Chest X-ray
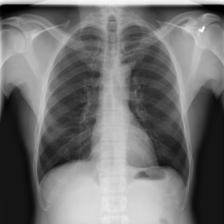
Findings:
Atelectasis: negative
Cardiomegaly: negative
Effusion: negative
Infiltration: negative
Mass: negative
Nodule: negative
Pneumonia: negative
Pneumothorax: negative
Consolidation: negative
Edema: negative
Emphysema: negative
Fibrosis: negative
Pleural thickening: negative
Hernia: negative